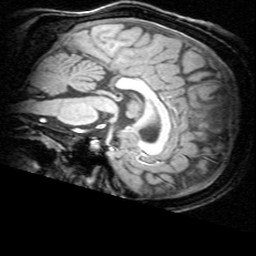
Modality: T1w
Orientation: sagittal
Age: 21
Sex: female